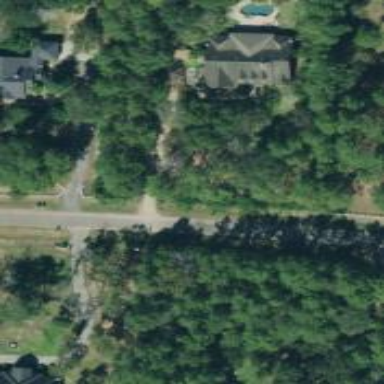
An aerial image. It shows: Driveway.